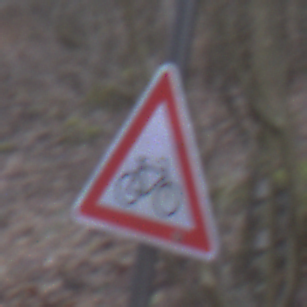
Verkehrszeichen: RadverkehrLinks
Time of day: MorningAfternoon
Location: Outdoor (Nature)
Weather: Overcast
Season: Winter
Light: Natural